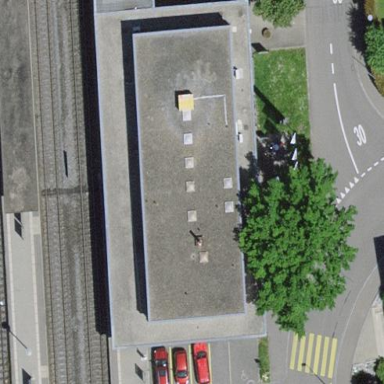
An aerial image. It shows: Flat-roofed train station building.